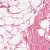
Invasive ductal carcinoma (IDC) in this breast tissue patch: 0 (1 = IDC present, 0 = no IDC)